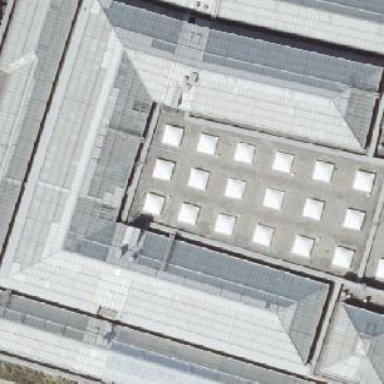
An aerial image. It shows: Grey building with hipped glass roof of light blue color.